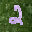
Label: 2